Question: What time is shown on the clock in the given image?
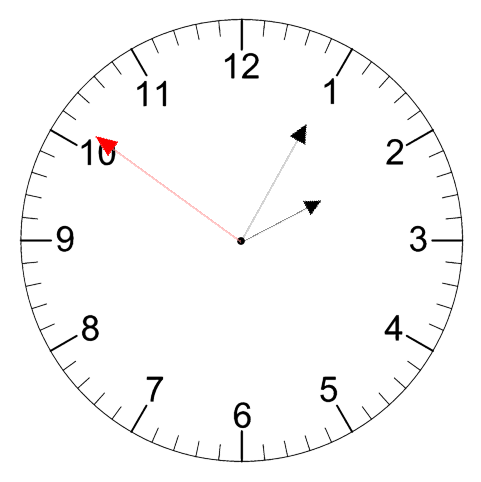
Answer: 02:04:51